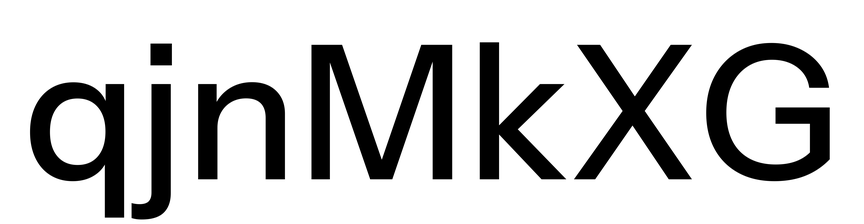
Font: InstrumentSans_Medium